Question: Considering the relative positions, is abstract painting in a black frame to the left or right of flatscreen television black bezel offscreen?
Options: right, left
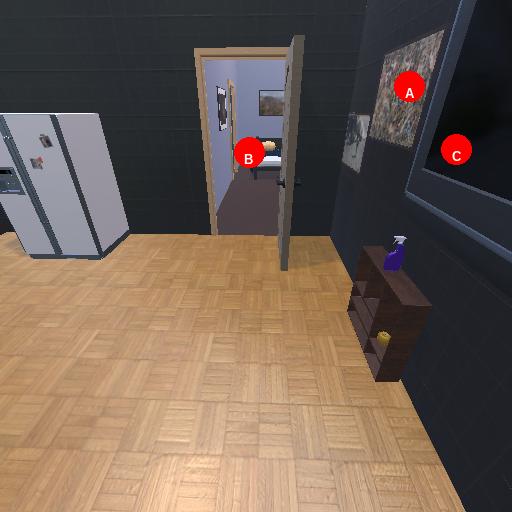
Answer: right